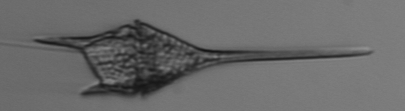
Label: Tripos_lineatus